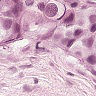
Metastatic tissue present: yes